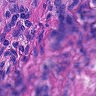
Metastatic tissue present: yes